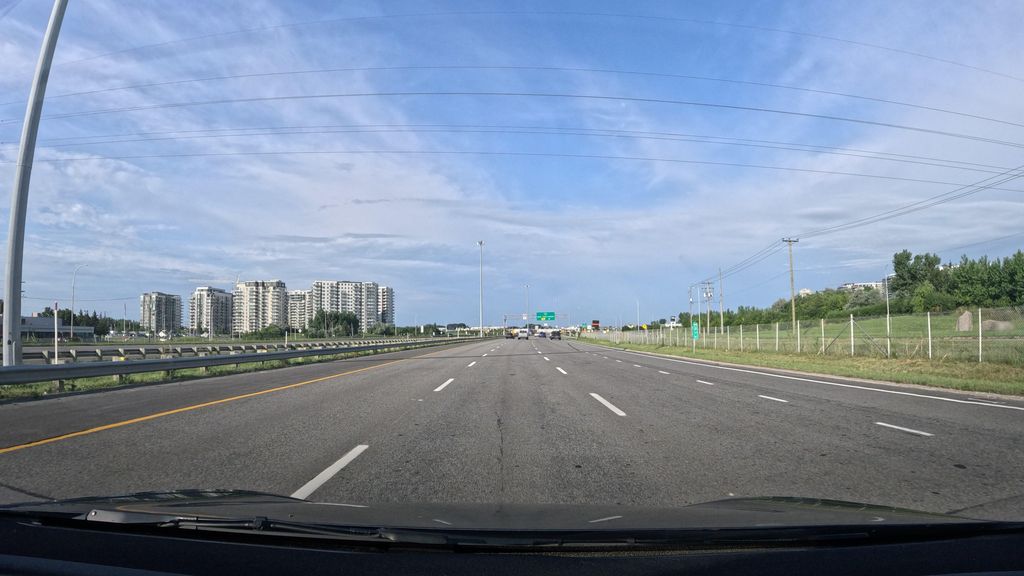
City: montreal